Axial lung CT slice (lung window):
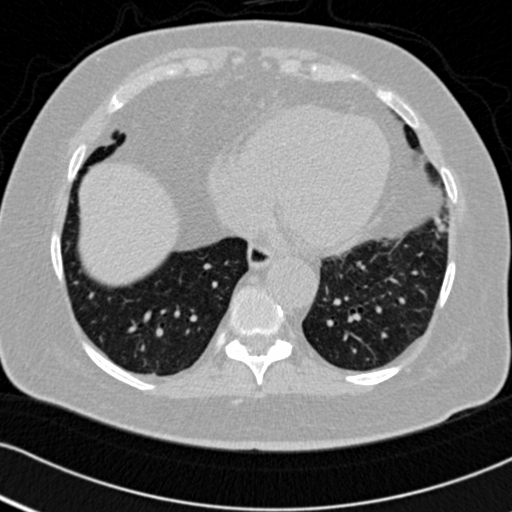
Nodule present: no